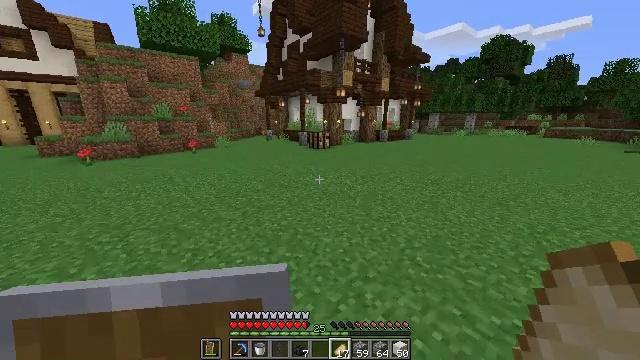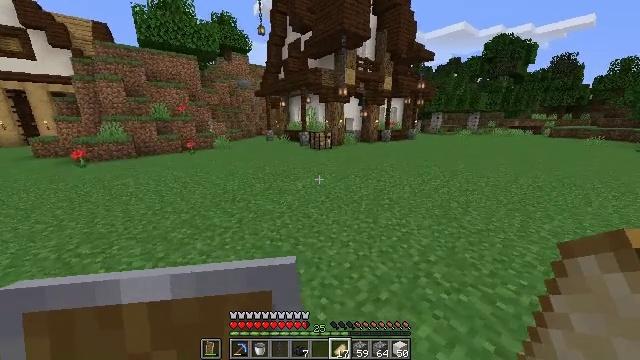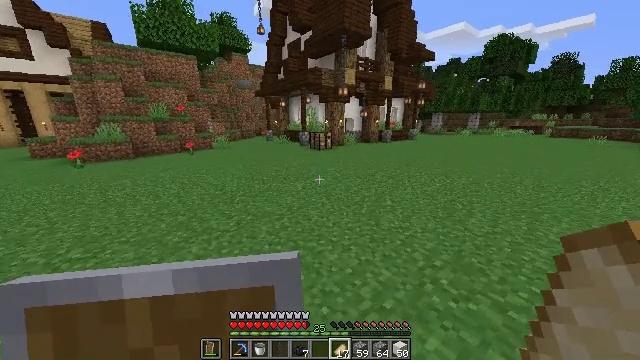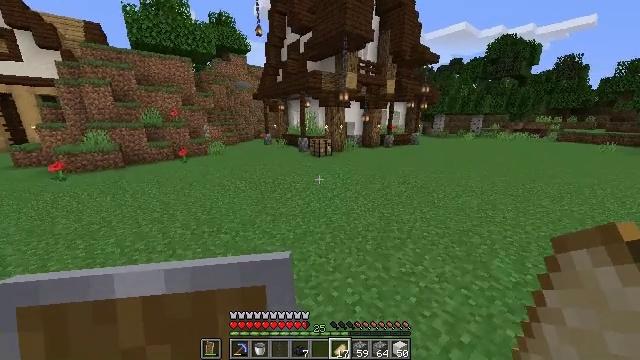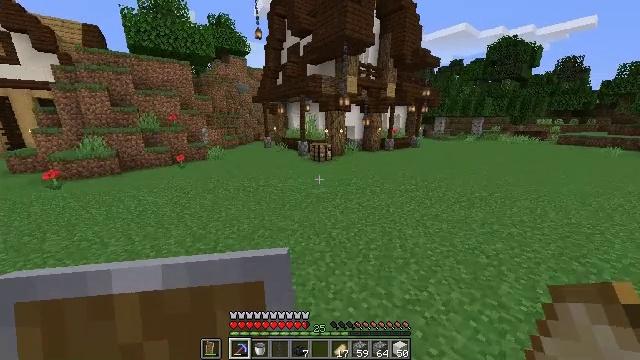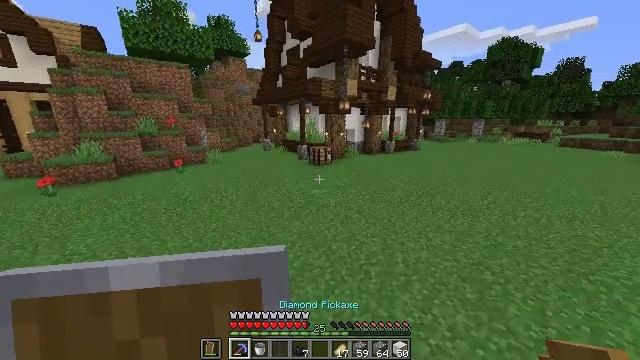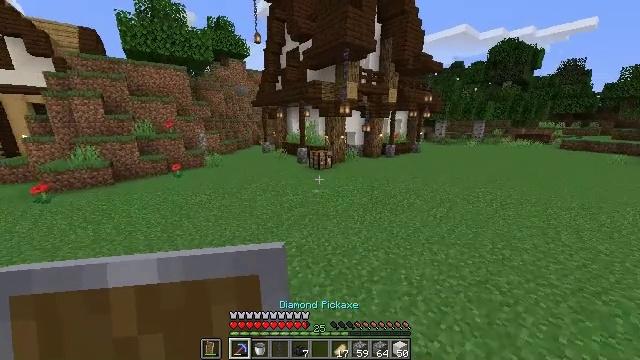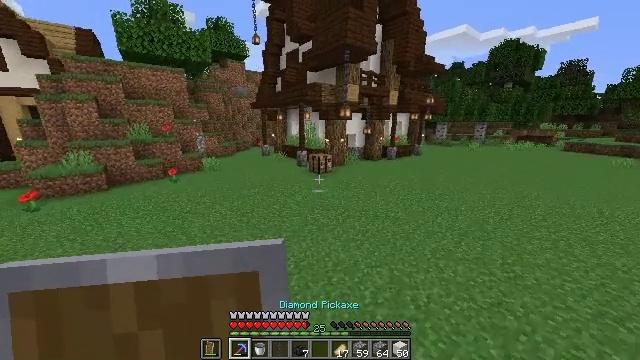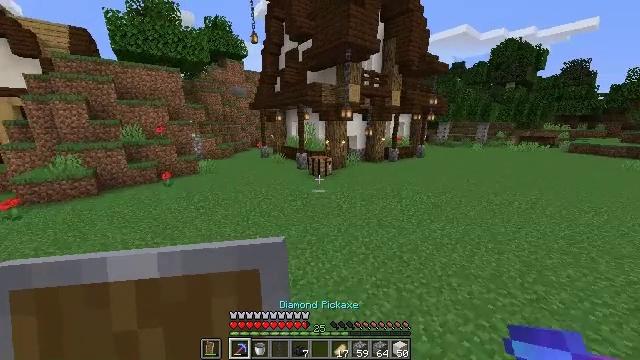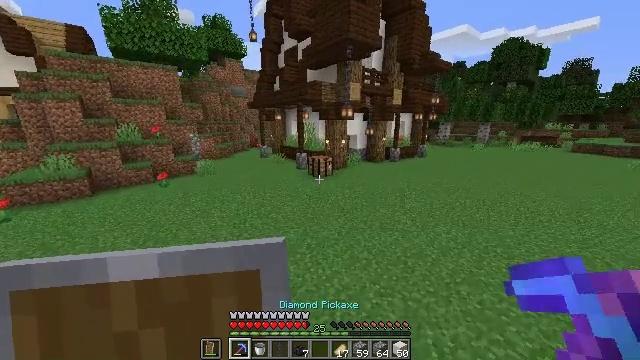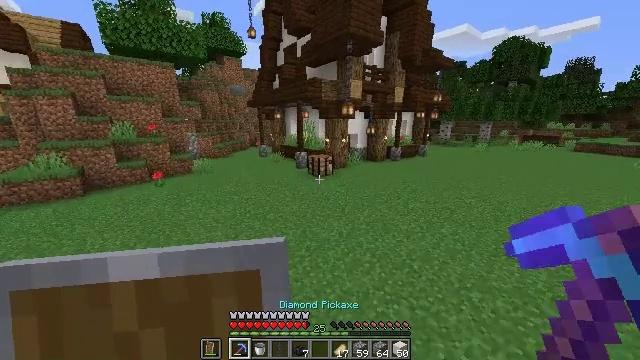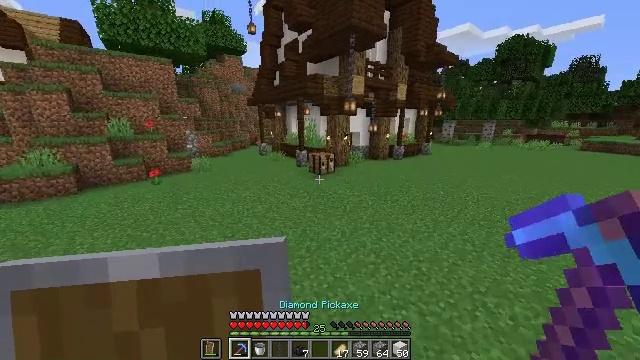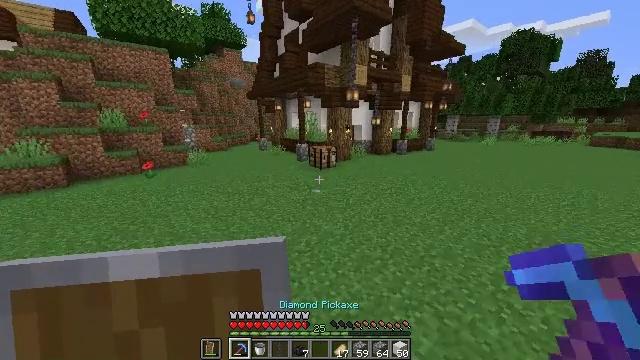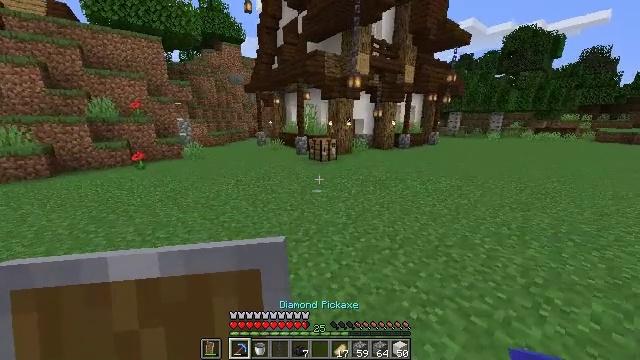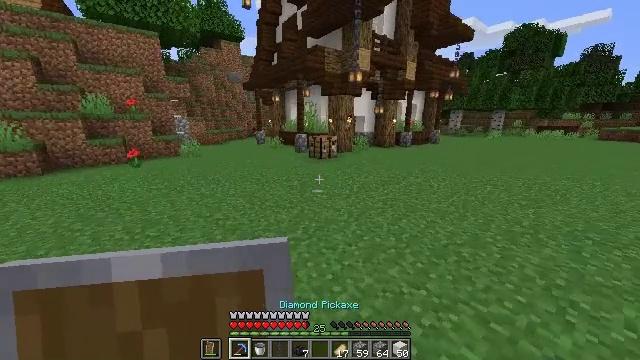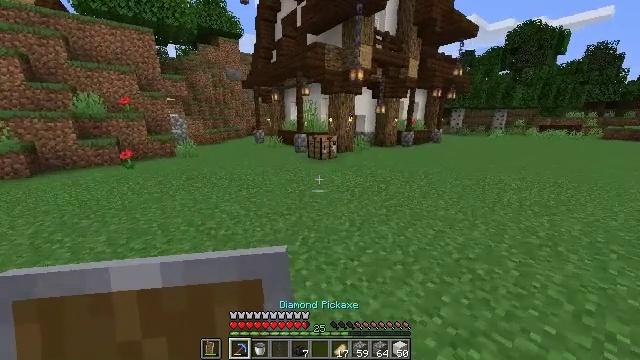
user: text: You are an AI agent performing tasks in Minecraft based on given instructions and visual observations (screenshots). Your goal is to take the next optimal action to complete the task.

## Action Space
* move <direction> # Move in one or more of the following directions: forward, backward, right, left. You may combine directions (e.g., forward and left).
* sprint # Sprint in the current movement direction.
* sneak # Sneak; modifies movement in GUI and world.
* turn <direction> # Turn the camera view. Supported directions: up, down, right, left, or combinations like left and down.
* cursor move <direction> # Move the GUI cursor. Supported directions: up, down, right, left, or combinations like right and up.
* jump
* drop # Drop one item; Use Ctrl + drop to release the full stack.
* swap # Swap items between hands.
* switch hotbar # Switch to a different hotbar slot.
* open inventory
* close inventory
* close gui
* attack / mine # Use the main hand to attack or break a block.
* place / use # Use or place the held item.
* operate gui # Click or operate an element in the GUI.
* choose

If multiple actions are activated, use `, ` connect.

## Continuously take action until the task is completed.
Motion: motion action
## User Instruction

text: Use polished blackstone to craft polished blackstone stairs at the table.
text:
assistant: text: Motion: move forward
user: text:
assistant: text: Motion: move forward
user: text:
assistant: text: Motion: move forward, jump
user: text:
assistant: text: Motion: move forward, jump, switch to hotbar 1
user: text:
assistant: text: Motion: move forward, jump, switch to hotbar 1
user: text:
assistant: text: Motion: move forward, jump, switch to hotbar 1
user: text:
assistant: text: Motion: move forward, jump
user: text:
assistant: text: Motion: move forward, jump
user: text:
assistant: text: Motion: move forward
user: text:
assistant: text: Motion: move forward
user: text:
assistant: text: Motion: move forward
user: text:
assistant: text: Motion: move forward
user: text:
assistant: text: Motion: move forward
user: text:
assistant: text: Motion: move forward, jump
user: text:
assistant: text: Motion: move forward, jump
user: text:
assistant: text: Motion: move forward, jump
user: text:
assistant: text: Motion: move forward, jump
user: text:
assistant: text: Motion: move forward, jump
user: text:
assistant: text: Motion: move forward, jump
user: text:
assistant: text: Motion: move forward
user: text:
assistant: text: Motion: move forward, turn right
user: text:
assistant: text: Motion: move forward, turn right
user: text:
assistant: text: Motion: move forward
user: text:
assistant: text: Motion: move forward
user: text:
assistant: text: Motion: move forward, turn left
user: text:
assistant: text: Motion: move forward
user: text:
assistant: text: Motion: move forward, turn left
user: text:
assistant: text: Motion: move forward
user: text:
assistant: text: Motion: move forward
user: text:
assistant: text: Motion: move forward, turn down